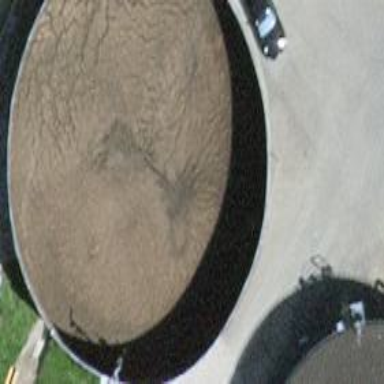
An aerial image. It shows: Storage tank which is man-made.